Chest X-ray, PA view. Patient: 27 years old, sex M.
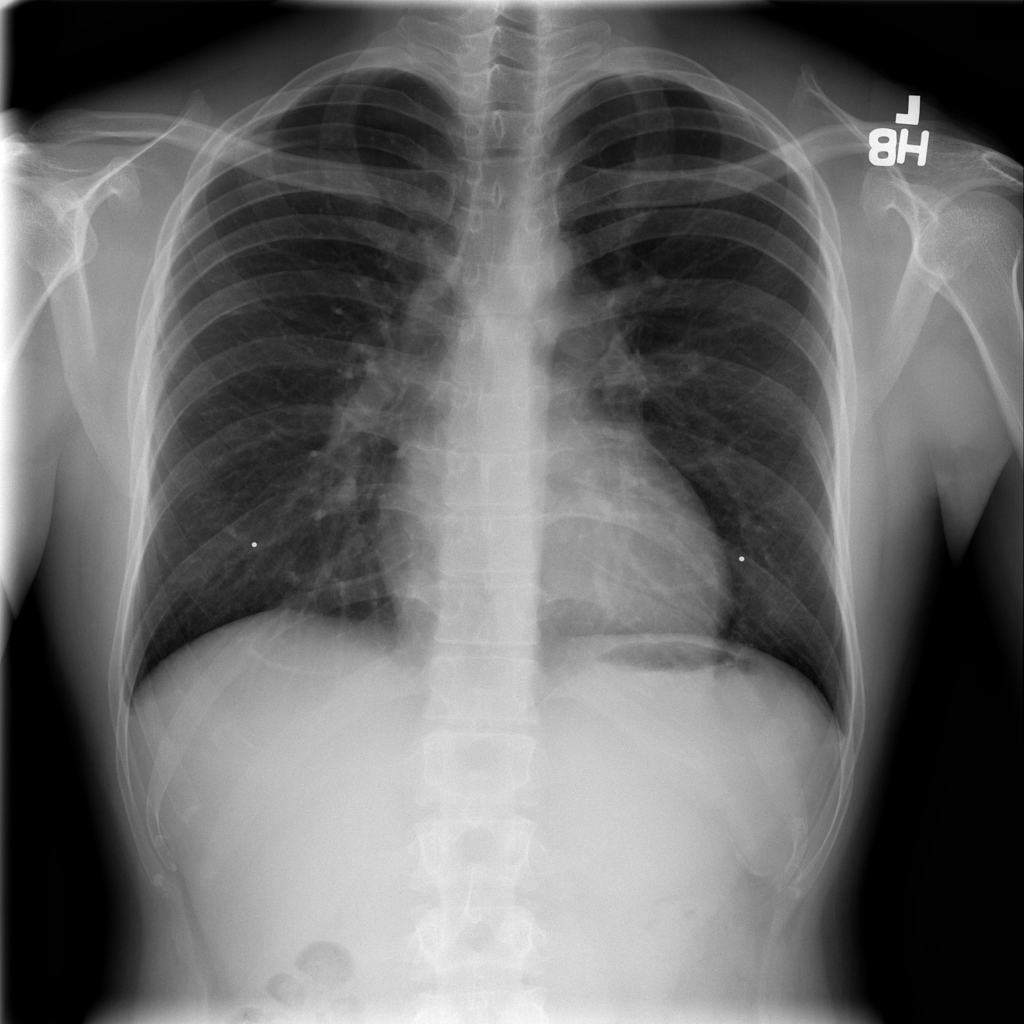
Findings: No Finding